Question: I am implementing a macro that checks column E for dates that are 7 days away from current date.
If cell date - current date = 7
then an email containing the row that has the matching cell is sent.
This is my coding it works successfully, except for one issue.
'''
Sub Workbook_Open()
Dim rngStart As Range
Dim rngEnd As Range
Dim rngCell As Range
Dim strHtmlHead As String
Dim strHtmlFoot As String
Dim strMsgBody As String
Dim strMsgBody1 As String
Dim strMsg As String
Dim objEmail As Object
Dim OutlookApp As Object
Dim OutlookMail As Object
'On Error GoTo ErrHnd
'only run if between midnight and 2AM
'If Hour(Now) < 2 Then
'setup basic HTML message header and footer
'setup start of body of message
strMsgBody = "The following task(s) are due in less than 7 days :"
'Worksheet name
With Worksheets("Sheet1")
'set start of date range
Set rngStart = .Range("E1")
'find end of date range
Set rngEnd = .Range("E" & CStr(Application.Rows.Count)).End(xlUp)
'loop through all used cells in column G
For Each rngCell In .Range(rngStart, rngEnd)
'test if date is equal to 7 days from today
If IsDate(rngCell.Value) Then
If rngCell.Value - Int(Now) = 7 Then
'add to message - use task name from column A (offset -3)
'change as required
strMsgBody1 = strMsgBody & "<Br>" & "<Br>" & "Task: " & rngCell.Offset(0, -3).Text _
& " is due on " & rngCell.Text & "<Br> " & "<Br> " & "Therefore please take necessary action"
End If
End If
Next rngCell
'Note last test time/date
rngEnd.Offset(1, -3) = Now
rngEnd.Offset(1, -3).NumberFormat = "dd/mm/yy"
End With
'put message together
strMsg = strMsgBody1
'test message
'MsgBox strMsg
'create the e-mail object
Set OutlookApp = CreateObject("Outlook.Application")
Set OutlookMail = OutlookApp.CreateItem(0)
With OutlookMail
.To = "adrianadriananthony@outlook.com"
.CC = ""
.BCC = ""
.Subject = "Task Alert"
.HTMLBody = strMsg
.Send
End With
Set OutlookMail = Nothing
Set OutlookApp = Nothing
Application.DisplayAlerts = True
Application.ScreenUpdating = True
'remove the e-mail object
Exit Sub
'error handler
ErrHnd:
Err.Clear
End Sub
'''
When there are two or more records with the same date that matches the criterion
cell date - current date = 7
then only one record is displayed in the email and sent to the email address.
For example there are three records as shown below:

and only the third record is detected and attached to the body of the email.
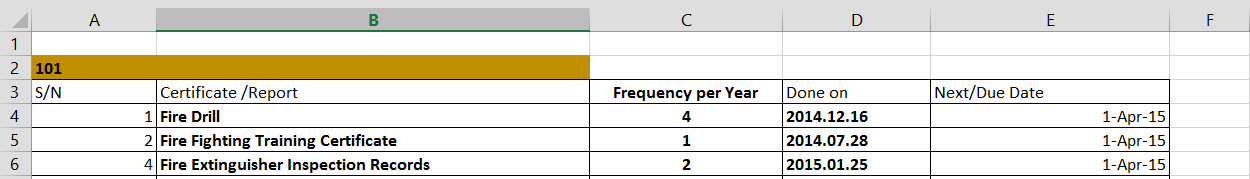
Answer: To fix the issue delete 'strMsgBody1' declaration and replace every occurance with 'strMsgBody'. You don't need a second variable.